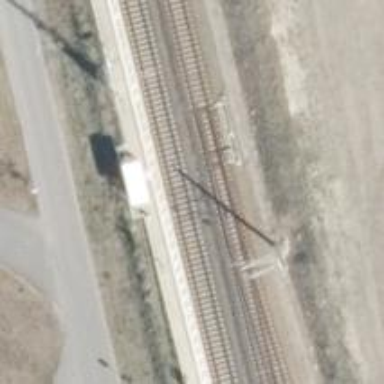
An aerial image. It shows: Railway stop with public transport stop position.